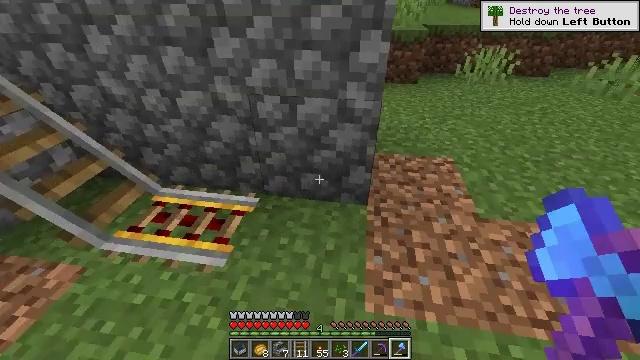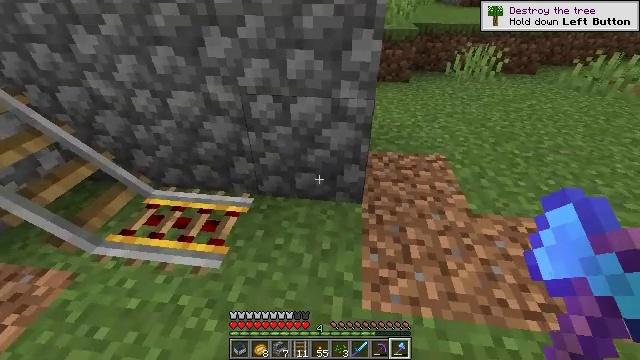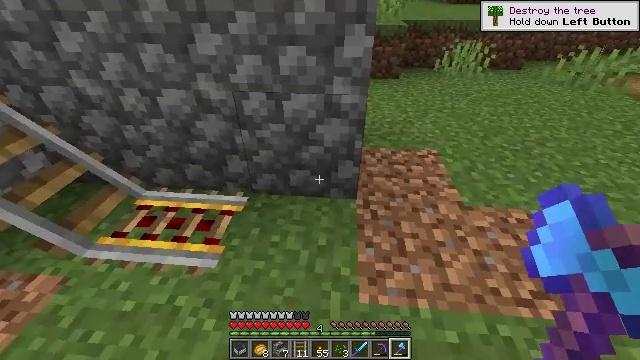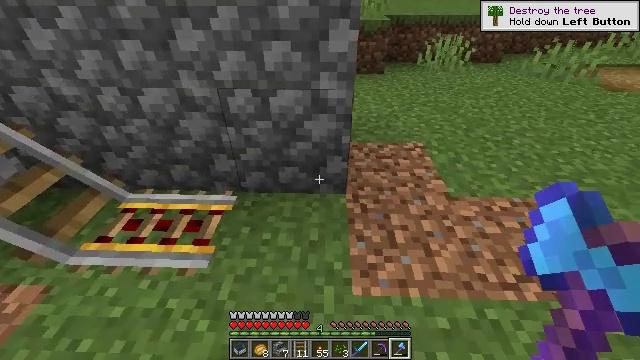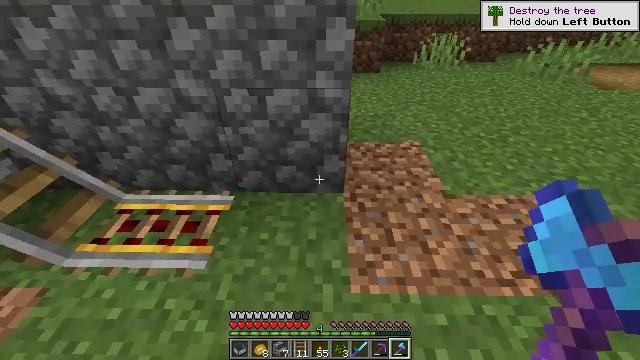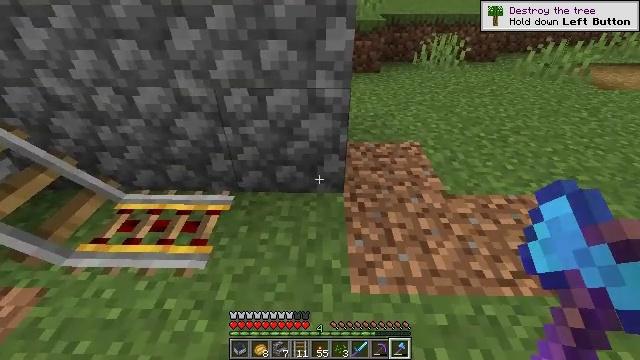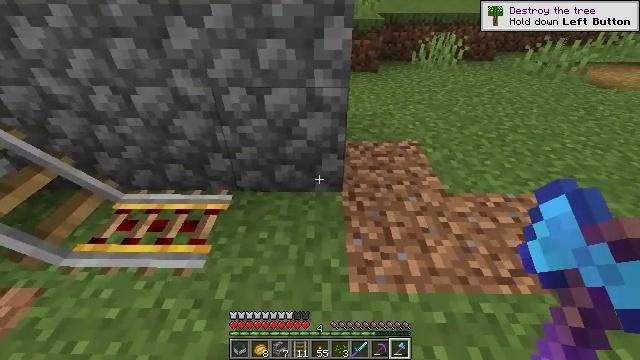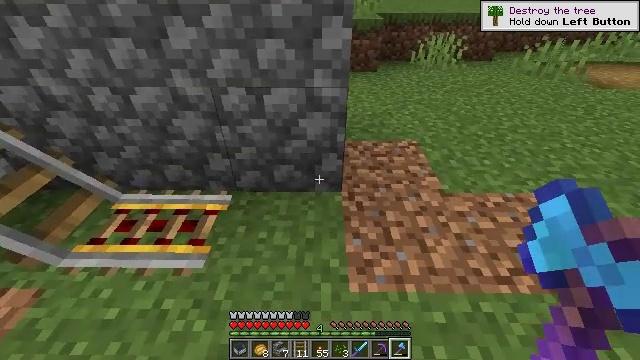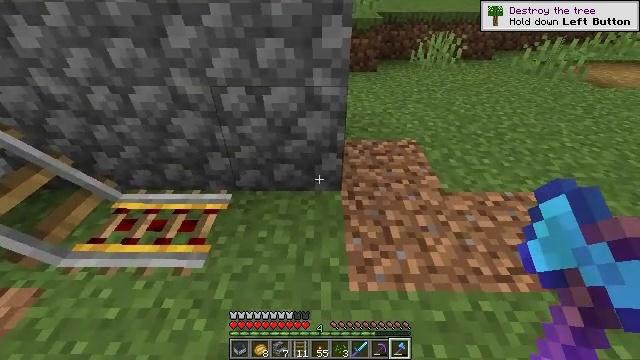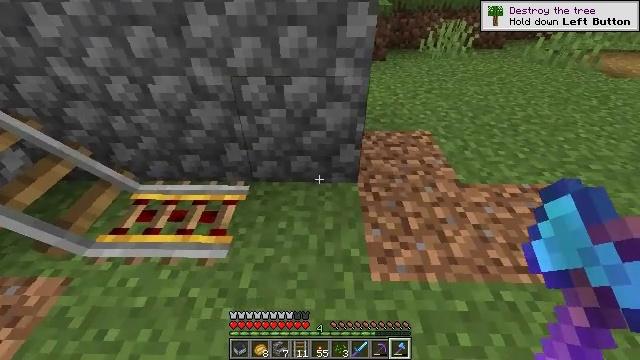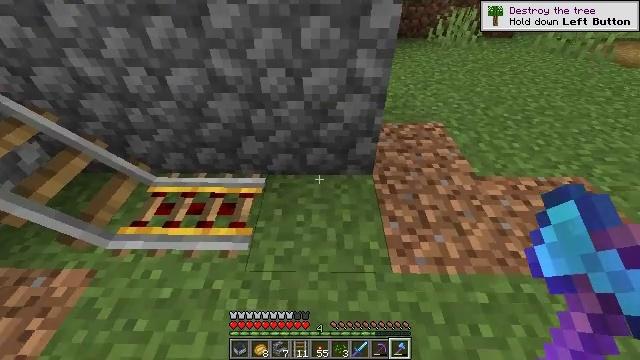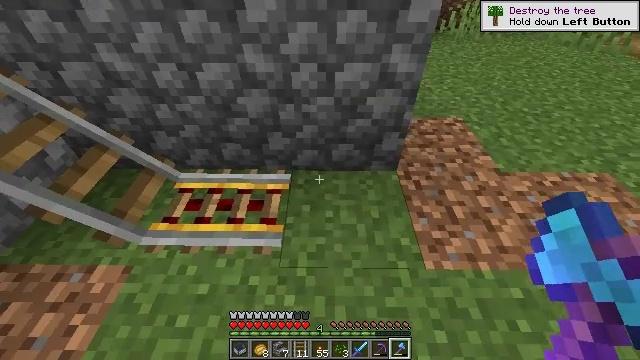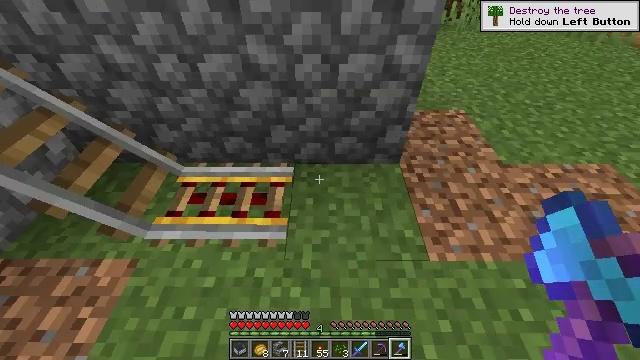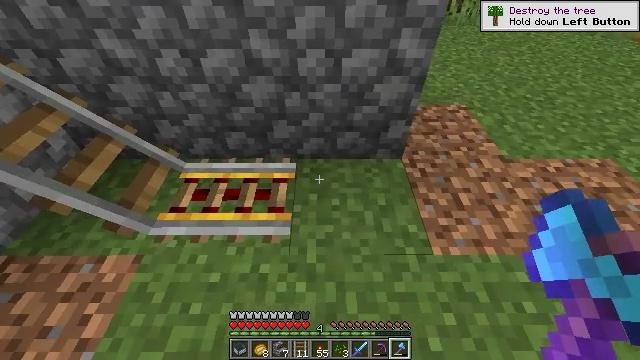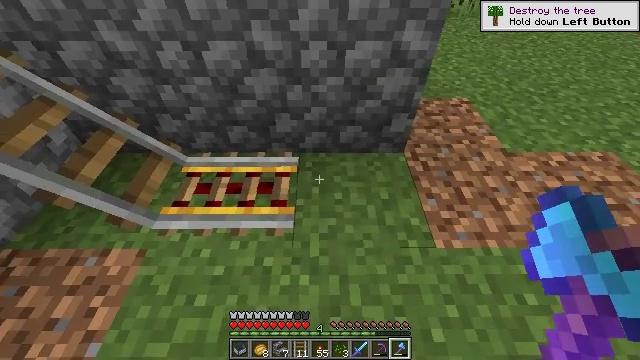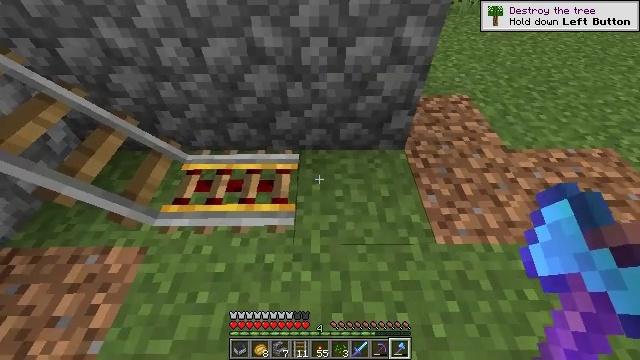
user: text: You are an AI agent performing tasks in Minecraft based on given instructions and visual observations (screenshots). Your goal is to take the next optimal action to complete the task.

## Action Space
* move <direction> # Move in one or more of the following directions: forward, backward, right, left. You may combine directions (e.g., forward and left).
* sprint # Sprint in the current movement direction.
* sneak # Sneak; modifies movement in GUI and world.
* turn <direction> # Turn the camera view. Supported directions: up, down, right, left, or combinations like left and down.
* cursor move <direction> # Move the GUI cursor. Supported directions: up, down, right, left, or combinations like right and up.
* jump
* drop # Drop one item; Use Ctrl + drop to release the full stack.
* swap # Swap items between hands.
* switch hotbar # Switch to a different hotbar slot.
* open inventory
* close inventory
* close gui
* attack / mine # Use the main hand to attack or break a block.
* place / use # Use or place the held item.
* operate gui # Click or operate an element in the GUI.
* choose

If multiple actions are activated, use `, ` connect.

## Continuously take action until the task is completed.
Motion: motion action
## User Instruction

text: Pick up the rail by attacking it.
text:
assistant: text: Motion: turn right
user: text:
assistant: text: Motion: turn right
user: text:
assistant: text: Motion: turn right
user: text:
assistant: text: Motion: no_op
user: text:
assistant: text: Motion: no_op
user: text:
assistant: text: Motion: no_op
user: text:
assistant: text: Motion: no_op
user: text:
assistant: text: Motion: move left
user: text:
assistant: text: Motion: move left, turn down
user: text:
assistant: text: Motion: move left, turn down
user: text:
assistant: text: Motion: turn down
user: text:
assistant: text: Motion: turn down
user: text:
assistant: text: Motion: no_op
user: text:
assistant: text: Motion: turn down
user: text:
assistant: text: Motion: no_op
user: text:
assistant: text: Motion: no_op
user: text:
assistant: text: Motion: turn right
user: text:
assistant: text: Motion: turn right
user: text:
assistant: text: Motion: turn right
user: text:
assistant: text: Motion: no_op
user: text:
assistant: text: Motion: no_op
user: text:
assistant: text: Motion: no_op
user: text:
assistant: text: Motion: no_op
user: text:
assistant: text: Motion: move right, turn left
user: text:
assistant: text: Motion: move right, turn left
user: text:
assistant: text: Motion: move right, turn left
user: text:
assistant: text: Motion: move right, turn left
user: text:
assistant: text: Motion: move right, turn left
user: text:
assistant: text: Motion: move forward and move right, turn left
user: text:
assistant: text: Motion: move forward and move right, turn left